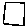
Label: square